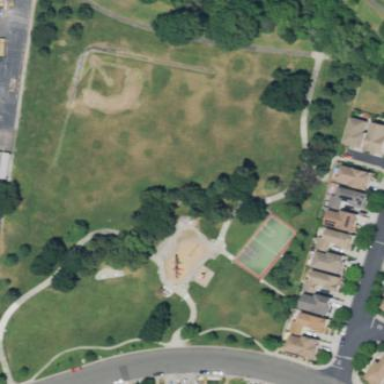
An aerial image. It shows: Park.